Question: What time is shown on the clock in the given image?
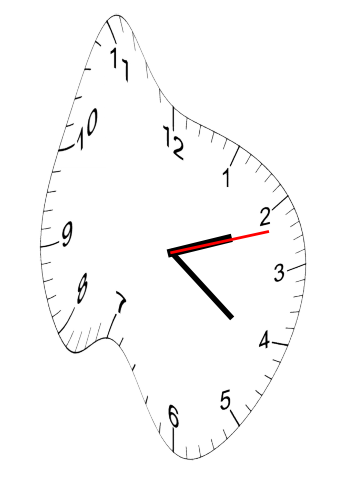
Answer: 02:21:12